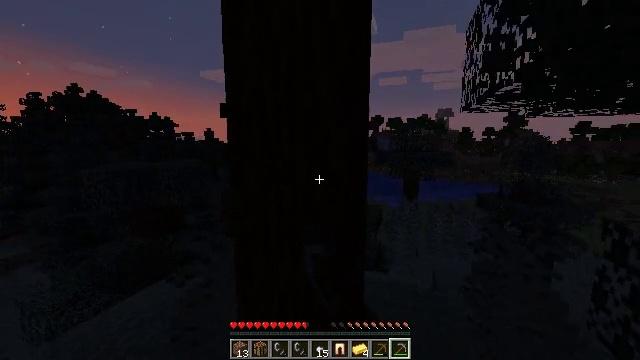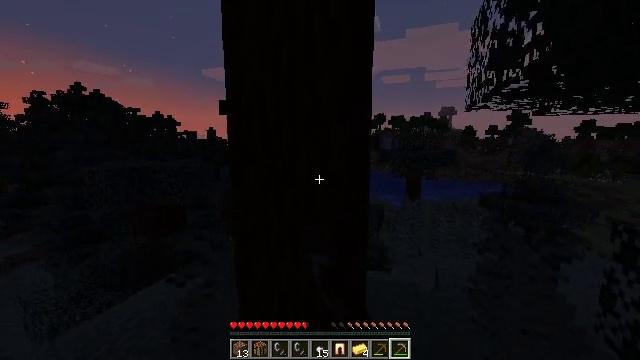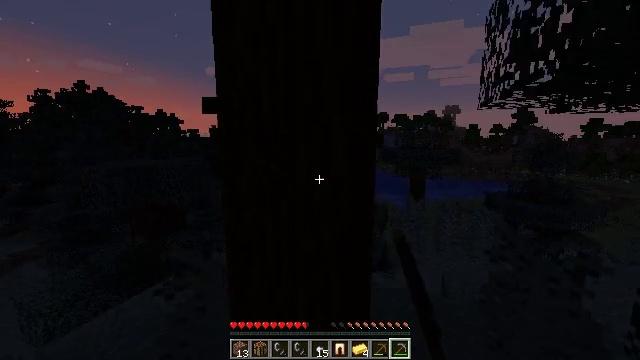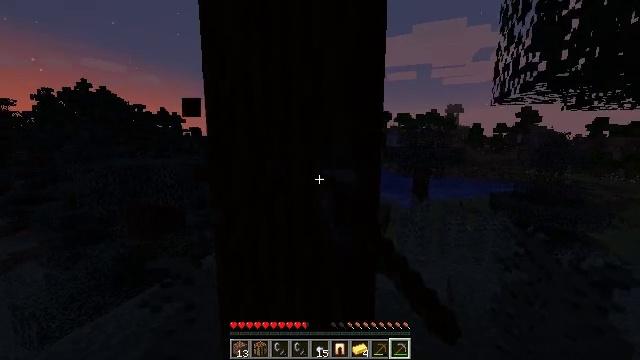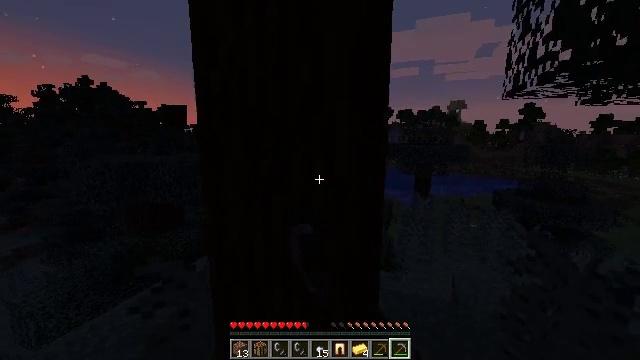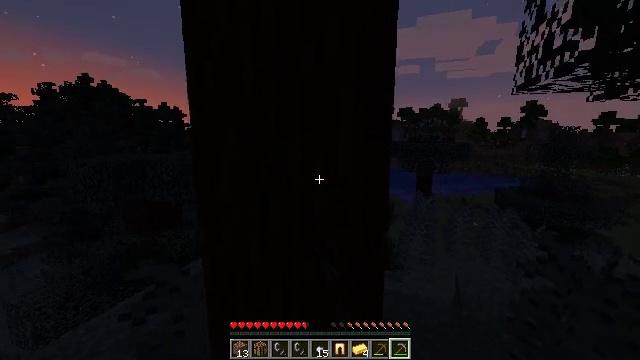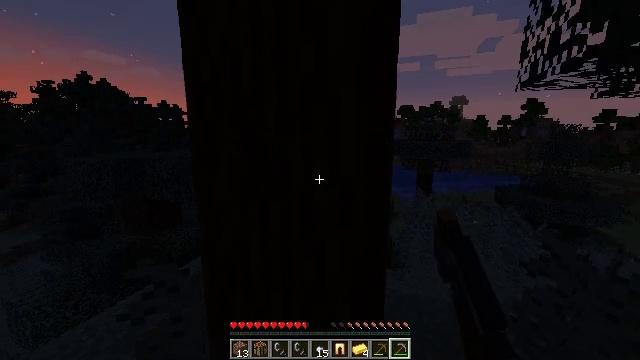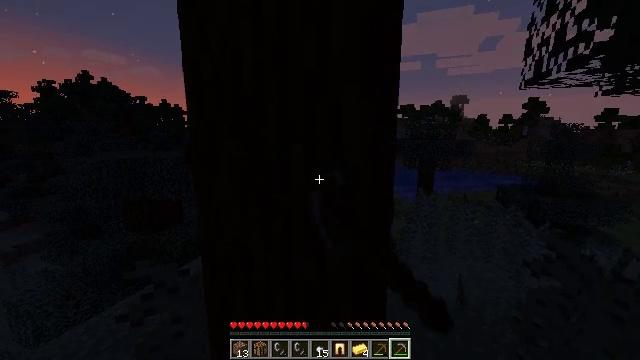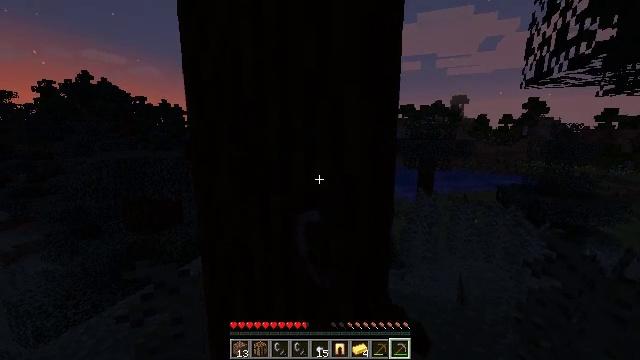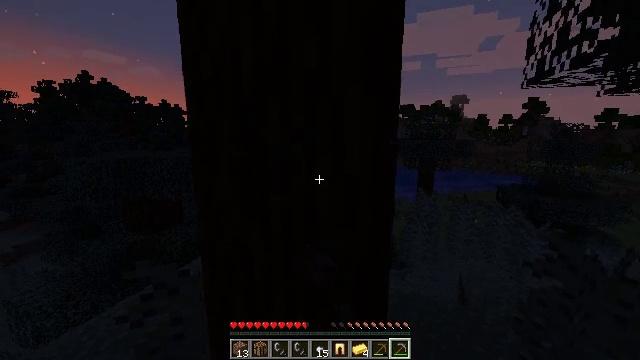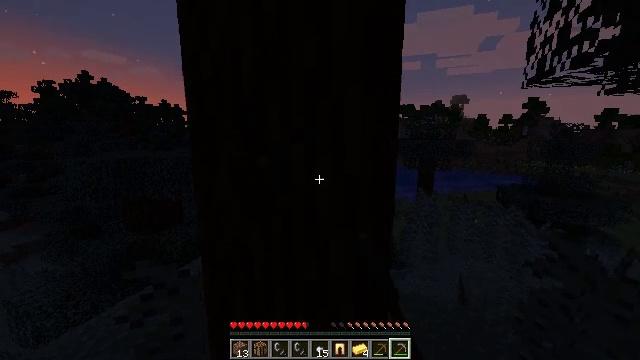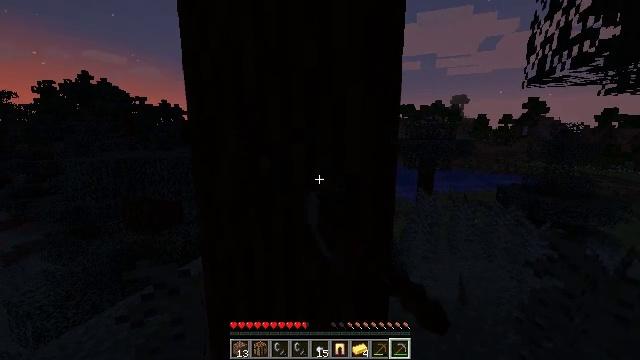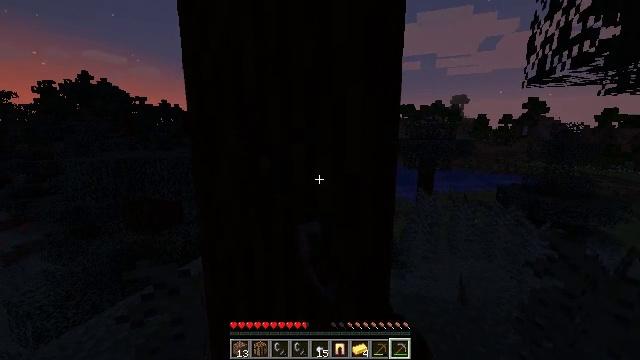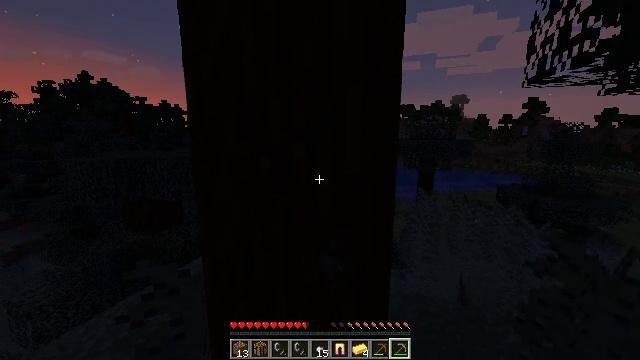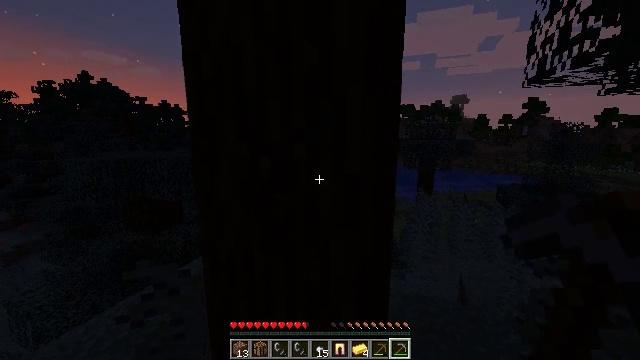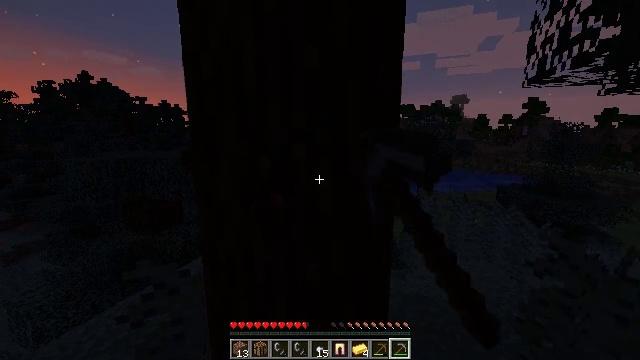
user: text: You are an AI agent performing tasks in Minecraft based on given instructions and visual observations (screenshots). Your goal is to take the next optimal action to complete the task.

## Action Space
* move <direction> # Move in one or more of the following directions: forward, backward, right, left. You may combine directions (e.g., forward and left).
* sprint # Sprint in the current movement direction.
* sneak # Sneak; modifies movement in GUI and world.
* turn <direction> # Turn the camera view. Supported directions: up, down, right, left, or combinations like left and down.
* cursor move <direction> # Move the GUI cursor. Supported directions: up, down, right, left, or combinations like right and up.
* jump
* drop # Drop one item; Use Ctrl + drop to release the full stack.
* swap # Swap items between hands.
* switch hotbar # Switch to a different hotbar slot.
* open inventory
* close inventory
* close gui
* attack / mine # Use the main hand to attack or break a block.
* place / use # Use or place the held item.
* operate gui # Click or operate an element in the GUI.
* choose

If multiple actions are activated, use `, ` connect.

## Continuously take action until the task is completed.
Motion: motion action
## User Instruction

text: Break the spruce log from the tree.
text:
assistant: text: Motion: move forward, attack / mine
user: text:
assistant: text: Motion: move forward, attack / mine
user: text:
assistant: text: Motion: move forward, attack / mine
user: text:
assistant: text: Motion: attack / mine
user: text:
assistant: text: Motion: attack / mine
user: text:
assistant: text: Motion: attack / mine
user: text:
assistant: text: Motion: attack / mine
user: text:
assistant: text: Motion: attack / mine
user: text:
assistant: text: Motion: attack / mine
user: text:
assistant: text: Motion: attack / mine
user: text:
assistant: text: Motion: attack / mine
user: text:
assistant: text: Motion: attack / mine
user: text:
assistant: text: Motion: attack / mine
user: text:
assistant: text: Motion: attack / mine
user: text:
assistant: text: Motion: attack / mine
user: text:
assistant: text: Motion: attack / mine
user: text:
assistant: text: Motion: attack / mine
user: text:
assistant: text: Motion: attack / mine
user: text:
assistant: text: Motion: attack / mine
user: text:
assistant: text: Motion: attack / mine
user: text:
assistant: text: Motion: attack / mine
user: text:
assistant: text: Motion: attack / mine
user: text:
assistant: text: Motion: attack / mine
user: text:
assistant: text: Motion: attack / mine
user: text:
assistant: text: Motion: attack / mine
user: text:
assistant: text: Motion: attack / mine
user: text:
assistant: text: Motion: attack / mine
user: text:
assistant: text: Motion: attack / mine
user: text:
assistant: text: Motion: attack / mine
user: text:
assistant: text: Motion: attack / mine